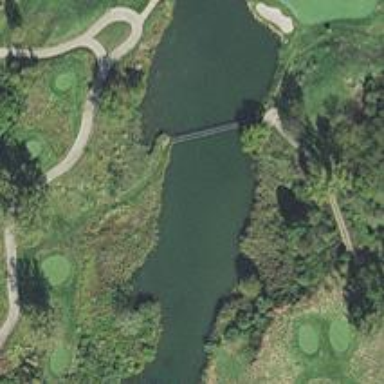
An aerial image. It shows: Pathway for golfing.